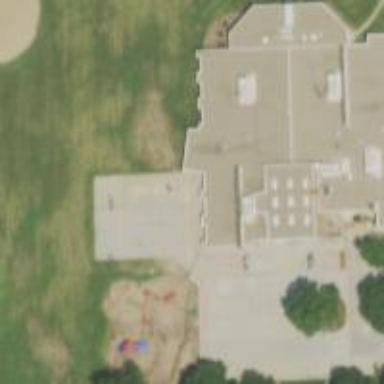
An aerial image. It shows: School.